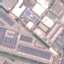
Label: Industrial